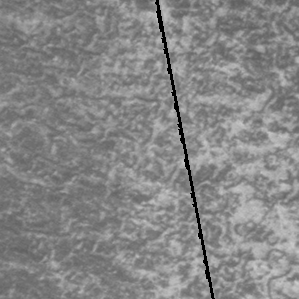
Label: frost